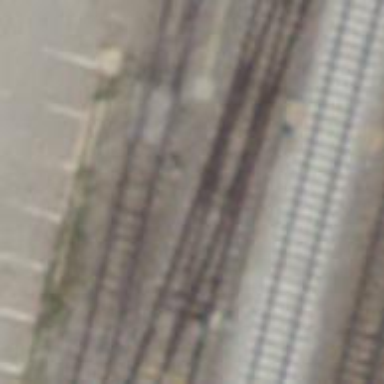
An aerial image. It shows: Railway switch.